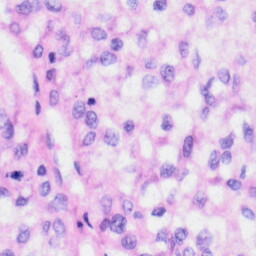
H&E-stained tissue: Liver